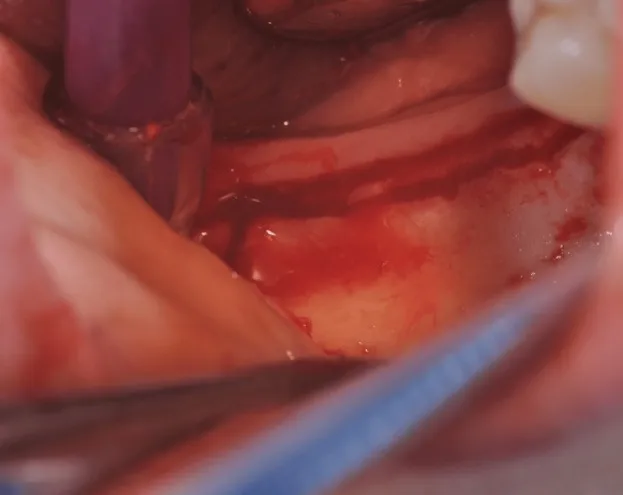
Surgical incision around the edentulous area and neighboring teeth.
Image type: medical_photograph (other_medical_photograph)